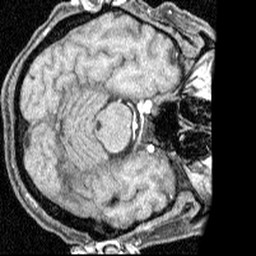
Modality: angio
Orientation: axial
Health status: ill
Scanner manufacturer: siemens
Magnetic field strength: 1.5 T
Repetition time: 0.039 s
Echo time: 0.00502 s